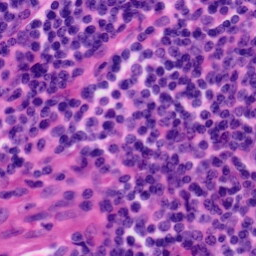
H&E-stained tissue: Tonsil